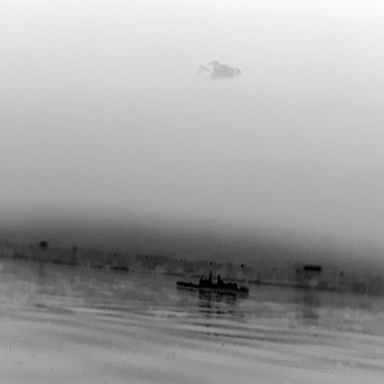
There is a warship in the infrared image.